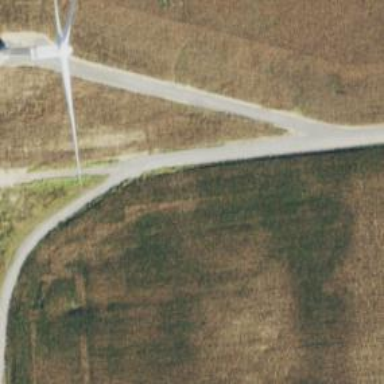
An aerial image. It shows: Road designated for service vehicles in wind farm area.